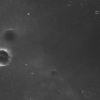
Atmospheric dust classification: not_dusty